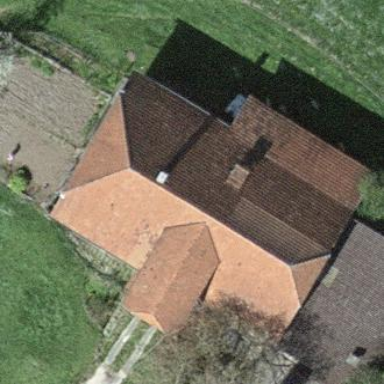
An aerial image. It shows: Farm building.